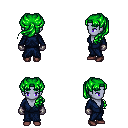
a pixel art fantasy rpg character, female body template, dark elf, purple skin, blue robe, red pants, green princess hairstyle, metal gloves, maroon shoes, four views (front, back, left, right), 2x2 character sprite sheet, small pixel art, hard edges, no anti-aliasing